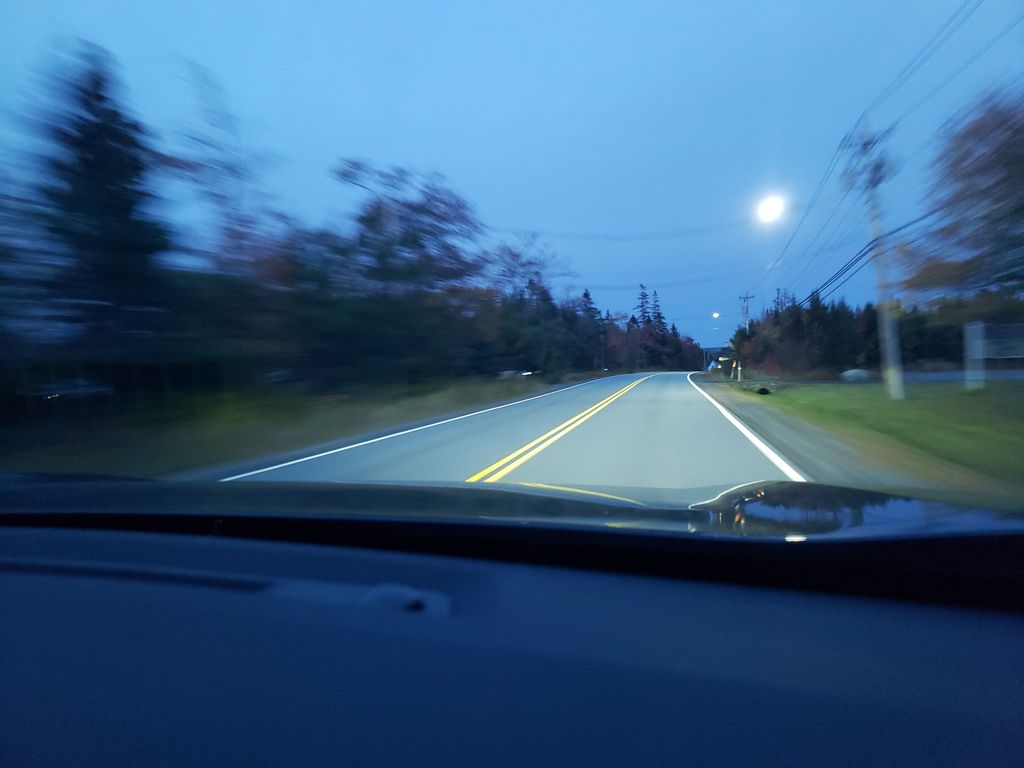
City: halifax